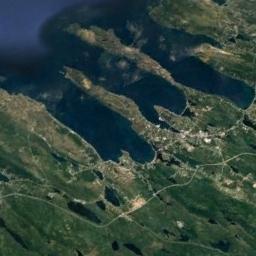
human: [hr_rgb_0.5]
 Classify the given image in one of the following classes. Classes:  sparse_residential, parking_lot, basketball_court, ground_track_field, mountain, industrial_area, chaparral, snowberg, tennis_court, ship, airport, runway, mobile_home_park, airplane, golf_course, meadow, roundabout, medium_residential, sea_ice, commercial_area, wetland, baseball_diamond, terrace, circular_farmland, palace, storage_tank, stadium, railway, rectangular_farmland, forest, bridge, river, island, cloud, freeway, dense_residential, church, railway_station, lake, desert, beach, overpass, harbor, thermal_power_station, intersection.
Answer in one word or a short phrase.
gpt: wetland